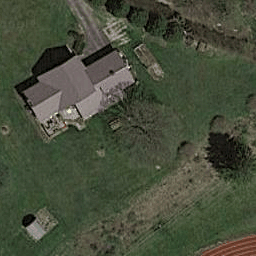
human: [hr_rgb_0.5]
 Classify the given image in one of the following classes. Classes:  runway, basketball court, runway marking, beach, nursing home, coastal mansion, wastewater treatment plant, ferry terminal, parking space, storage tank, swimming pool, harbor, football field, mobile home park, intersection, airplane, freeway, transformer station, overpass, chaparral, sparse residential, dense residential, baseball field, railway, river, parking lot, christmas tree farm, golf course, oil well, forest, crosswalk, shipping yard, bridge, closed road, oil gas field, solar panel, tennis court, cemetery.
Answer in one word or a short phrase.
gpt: sparse residential